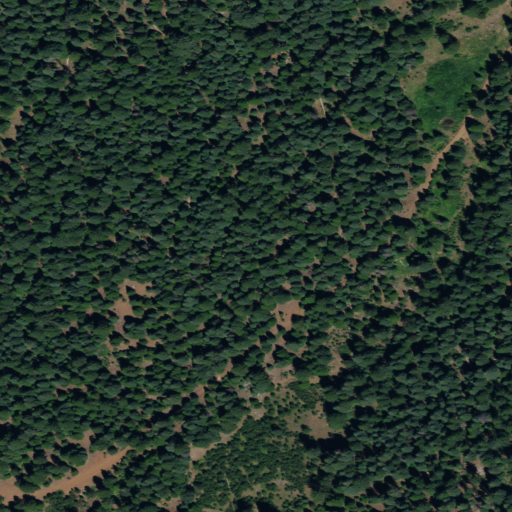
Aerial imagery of plain(s) in California named Stillwater Meadows containing only evergreen forest